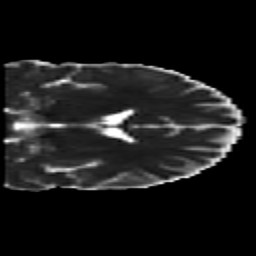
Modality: MD
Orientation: coronal
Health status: healthy
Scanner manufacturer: siemens
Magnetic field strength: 3 T
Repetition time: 10 s
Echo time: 0.092 s